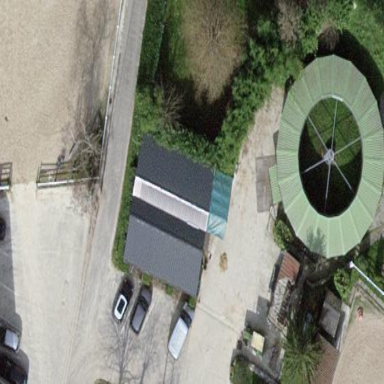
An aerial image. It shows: Shed.